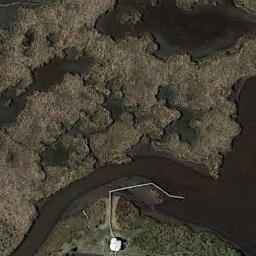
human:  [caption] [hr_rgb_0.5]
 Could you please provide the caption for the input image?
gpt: Many waters of different sizes are surrounded by wetlands .

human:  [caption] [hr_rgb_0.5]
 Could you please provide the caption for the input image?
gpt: There are two small lakes in this wetland  , and the rest area is covered by vegetation .

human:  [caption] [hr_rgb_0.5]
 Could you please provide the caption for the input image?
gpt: Brown trivial bare land in the river in a wetland .

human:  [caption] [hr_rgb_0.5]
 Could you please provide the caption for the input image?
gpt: The wetland consists of bare land, Dry plants and water .

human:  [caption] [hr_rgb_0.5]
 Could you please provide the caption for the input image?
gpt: There are yellow meadows and some water areas on the wetland .